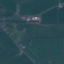
Label: Pasture